Field crop: maize
Growth stage: 1
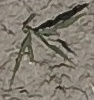
Species: sorghum